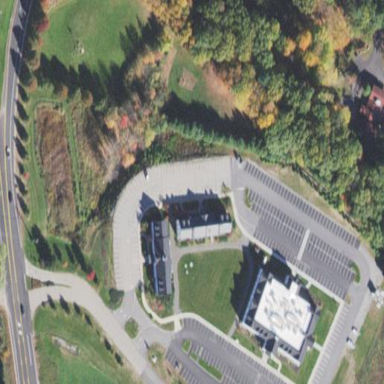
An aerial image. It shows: Paved parking area.